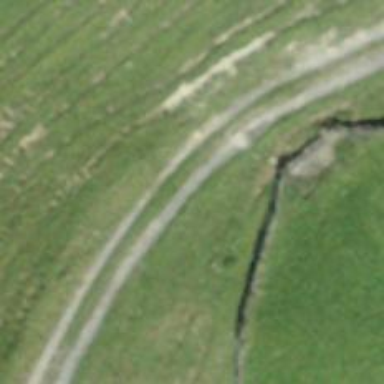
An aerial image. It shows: Track with ground surface of grade 4.